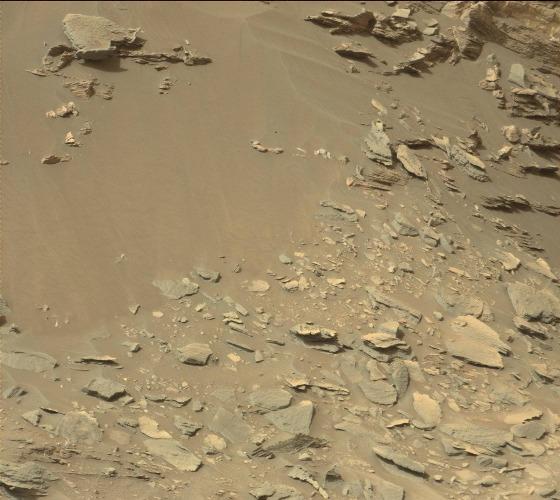
Terrain classes present: Bedrock, Gravel / Sand / Soil, Rock, Shadow